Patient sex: F
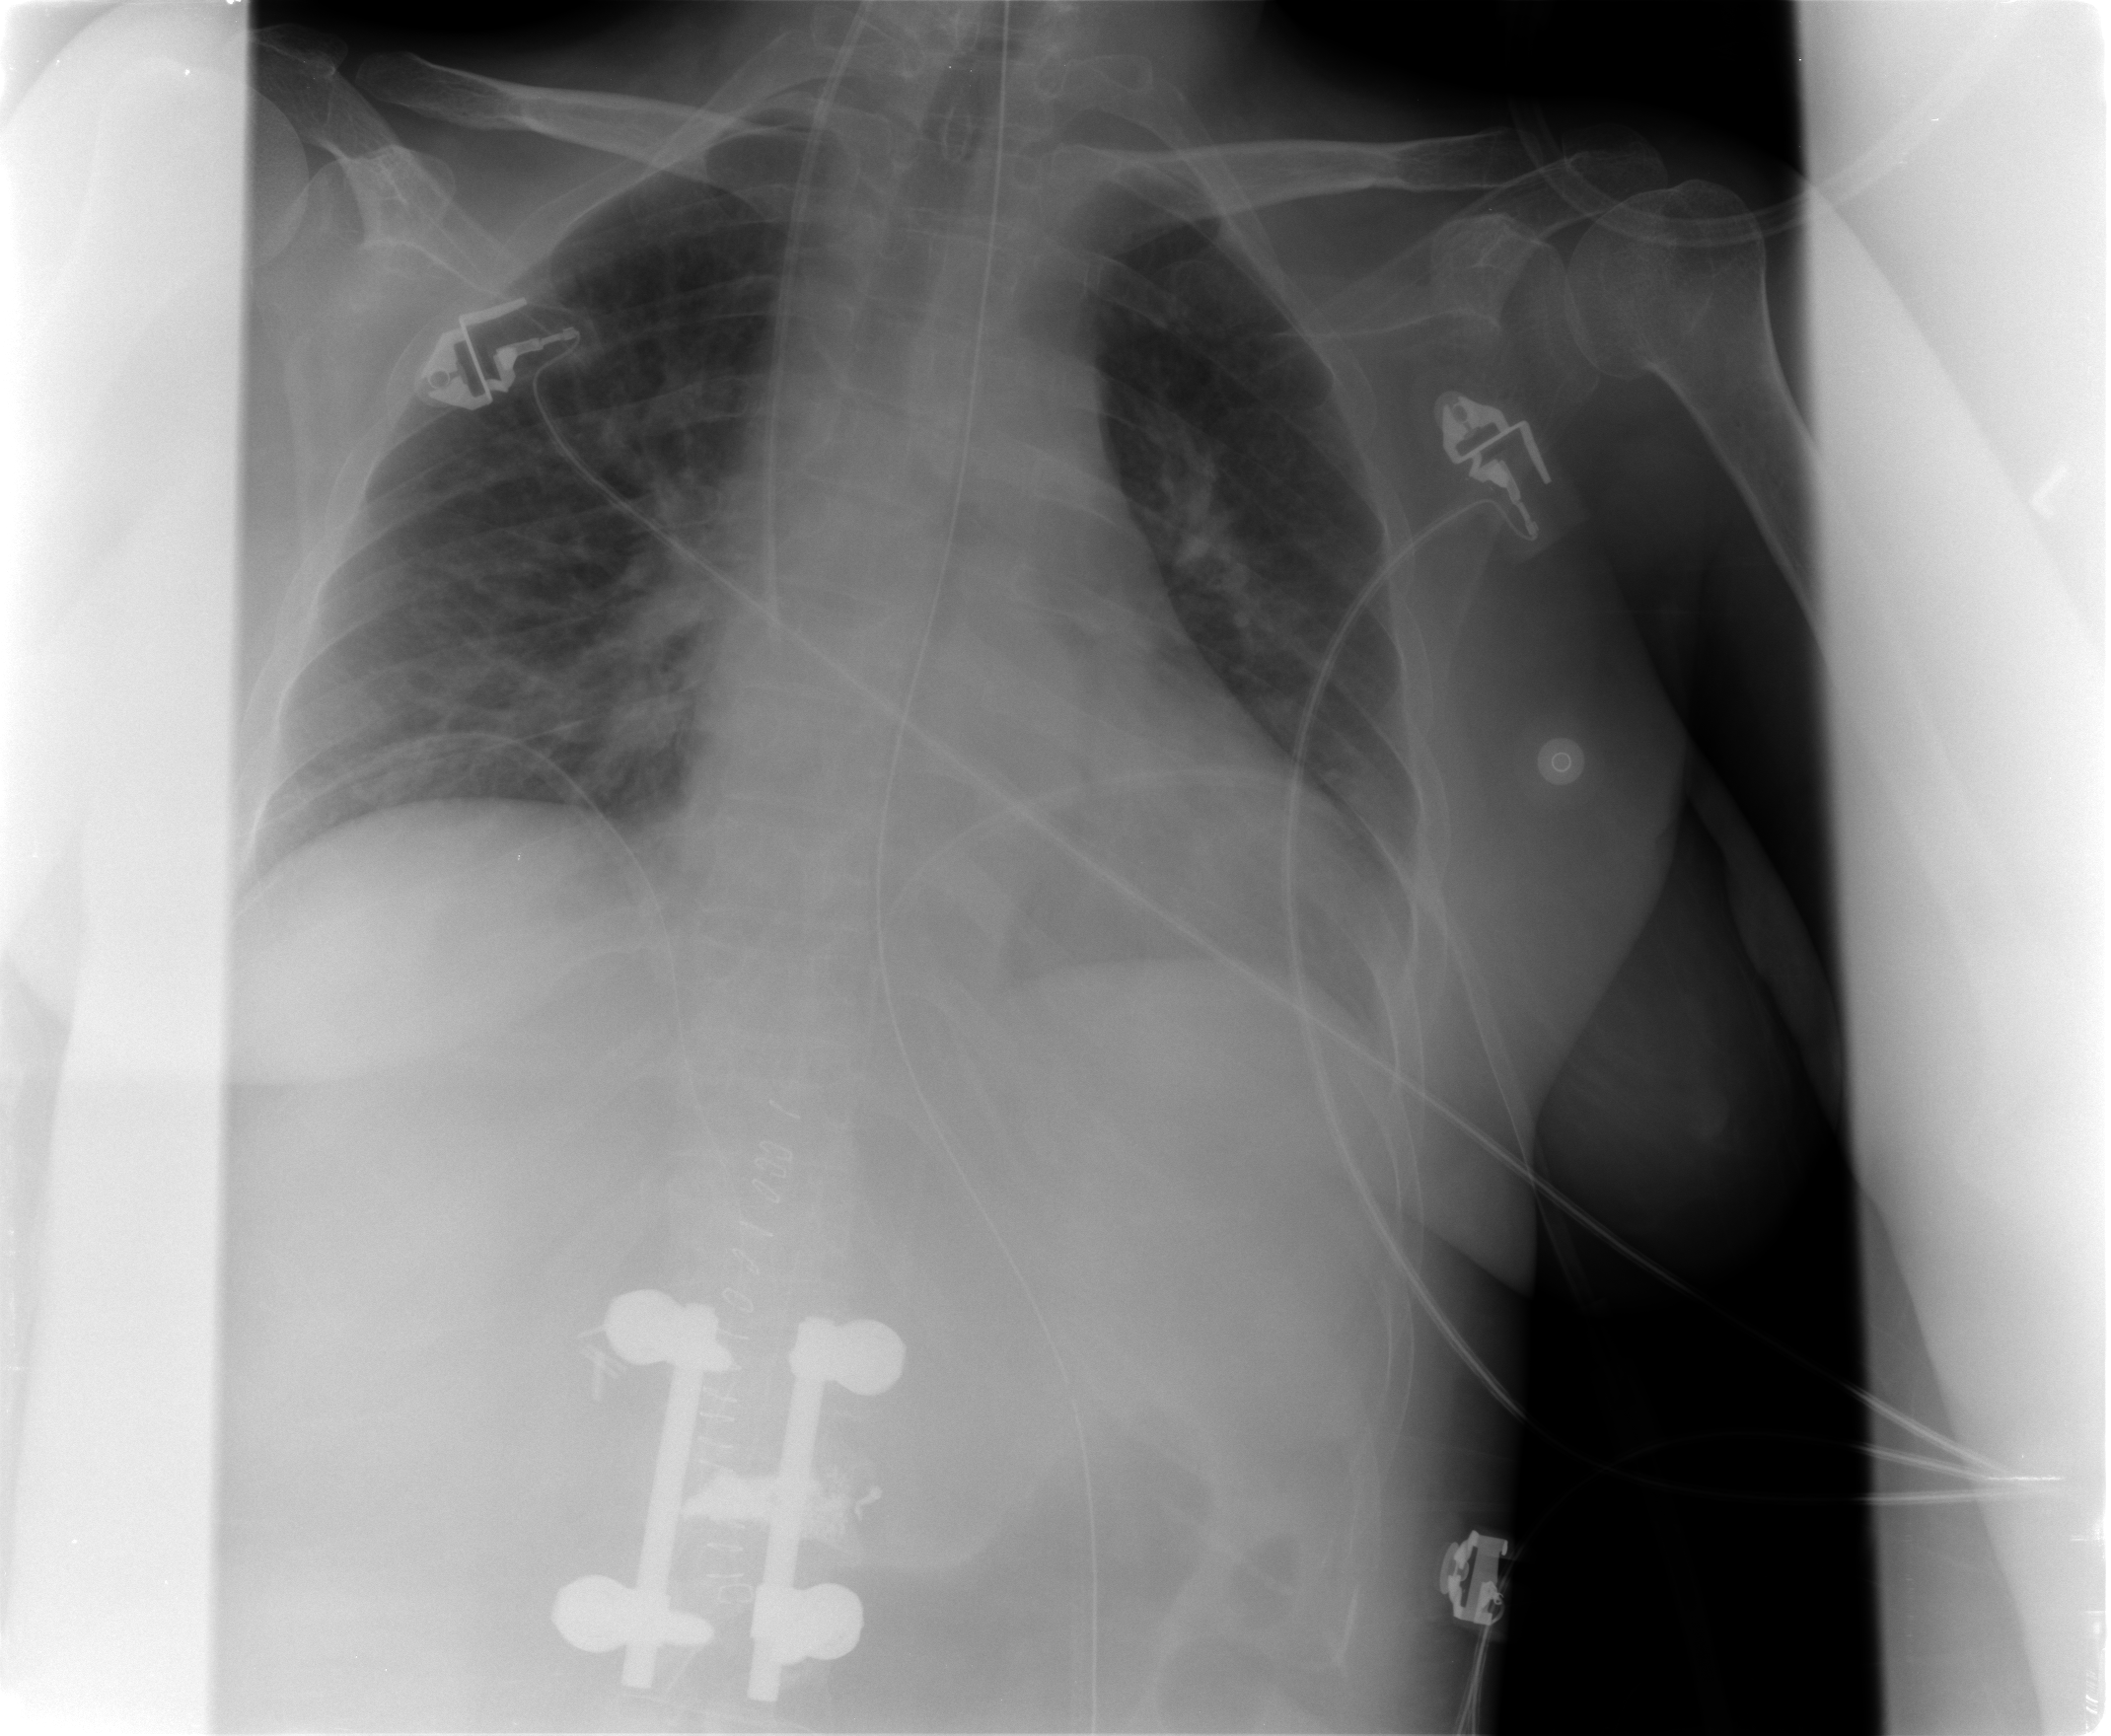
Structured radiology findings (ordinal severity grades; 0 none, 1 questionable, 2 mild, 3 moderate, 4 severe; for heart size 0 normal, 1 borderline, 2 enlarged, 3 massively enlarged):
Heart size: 1
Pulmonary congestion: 2
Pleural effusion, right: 0
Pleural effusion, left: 1
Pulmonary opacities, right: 0
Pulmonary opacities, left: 0
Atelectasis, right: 2
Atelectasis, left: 1